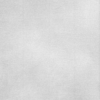
Label: dusty